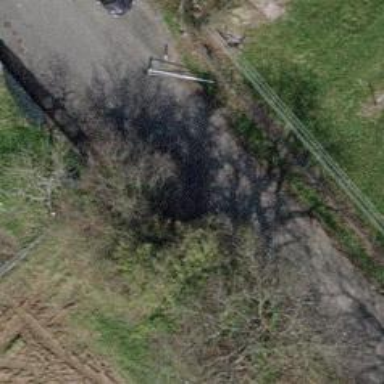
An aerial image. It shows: Swing gate barrier.